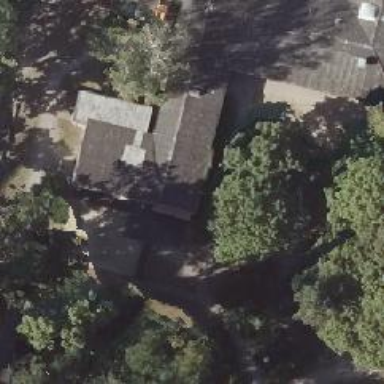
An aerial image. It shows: Community centre.